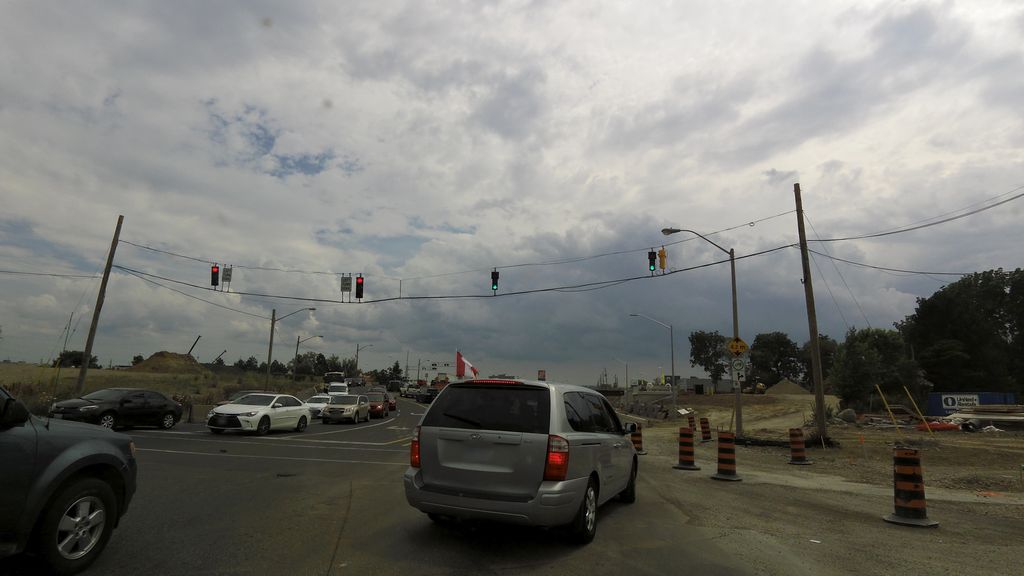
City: hamilton